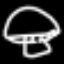
Label: mushroom